Question: This might sound strange at first but its rather simple. I have a wcf webservice (restful) in this service I have set some generic "user" fields and one of the fields which I have set is the userID to increment every time a user is added. All pretty simple stuff.
I then have a consuming wpf application. For each of the users mentioned above in my webservice I dynamically set out content to hold each of those users in my wpf application which is done on button click, this then loads the content area with groupboxs and textblocks neatly arranged (again pretty simple). The containers I hold them in are GroupBox.Header which holds the userID and Textblock which equals the students first name and last name.
Like so:
'''
private void button1_Click(object sender, RoutedEventArgs e)
{
if (string.IsNullOrEmpty(textBox1.Text))
{
PanelMainContent.Children.Clear();
MainArea1.Children.Clear();
string uriGroups = "http://localhost:8000/Service/Student";
XDocument xDoc = XDocument.Load(uriGroups);
var sortedXdoc = xDoc.Descendants("Student")
.OrderByDescending(x => Convert.ToDateTime(x.Element("TimeAdded").Value));
foreach (var node in xDoc.Descendants("Student").OrderByDescending(x => Convert.ToDateTime(x.Element("TimeAdded").Value)))
{
GroupBox groupbox = new GroupBox();
groupbox.Header = String.Format(node.Element("StudentID").Value);
App.Current.Properties["groupboxHeader"] = groupbox.Header;
groupbox.Width = 100;
groupbox.Height = 100;
groupbox.Margin = new Thickness(1);
Button btnFindStudent = new Button();
btnFindStudent.Click += this.btnGeneral_Click;
btnFindStudent.Name = Convert.ToString("btnViewStudent");
btnFindStudent.Tag = Convert.ToString("ViewStudent");
btnFindStudent.Content = Convert.ToString("View");
btnFindStudent.HorizontalAlignment = HorizontalAlignment.Right;
btnFindStudent.Height = 20;
btnFindStudent.Width = 36;
TextBlock textBlock = new TextBlock();
textBlock.Text = String.Format(node.Element("FirstName").Value + " " + (node.Element("LastName").Value));
textBlock.TextAlignment = TextAlignment.Center;
TextBlock textBlock1 = new TextBlock();
textBlock1.Text = (DateTime.Parse(node.Element("TimeAdded").Value)).ToString("d");
String.Format("{0:d/M/yyyy}", DateTime.Parse(node.Element("TimeAdded").Value));
textBlock1.TextAlignment = TextAlignment.Center;
textBlock1.VerticalAlignment = VerticalAlignment.Bottom;
StackPanel stackPanel = new StackPanel();
stackPanel.Children.Add(groupbox);
stackPanel.Children.Add(btnFindStudent);
stackPanel.Children.Add(textBlock);
stackPanel.Children.Add(textBlock1);
stackPanel.Margin = new Thickness(5);
stackPanel.MouseEnter += new MouseEventHandler(stackpanel_MouseEnter);
stackPanel.MouseLeave += new MouseEventHandler(stackpanel_MouseLeave);
MainArea1.Children.Add(stackPanel);
}
}
'''
And the output looks like this:

Notice the 'GroupBox.header' states the UserID.
So this brings me to the problem... if you notice in the image I also dynamically set a button (code above). This button loads a usercontrol applie named 'ThisUser' :) but the problem I am having is being able to:
> 1) First get GroupBox.Header(UserID) of the currently clicked
student (SOLVED by Darins answer below)2) Send that UserID to the usercontrol "ThisUser"
Looking at the code above is there a way in which I can "Get" the groubox.header of that user who has been clicked ("view" button in the image of my app)
Somehow "send" from my current app to the usercontrol "ThisUser" or "make available" for the usercontrol to then consume.
I hope this has been nice and clear and layed out well to provide the best possible answer, if there is anything else you wish to know (code, explanation) please dont hesitate to ask.
Code to send data on btnGeneralClick (view button):
'''
public FindStudent()
{
InitializeComponent();
}
private void btnGeneral_Click(object sender, RoutedEventArgs e)
{
ViewStudent myusercontrol = new ViewStudent();
String id = (String)((Button)sender).Tag;
myusercontrol.StudentID = id;
PanelMainContent.Children.Add(myusercontrol);
}
'''
UserControl:
'''
public partial class ViewStudent : UserControl
{
public ViewStudent()
{
InitializeComponent();
}
private string _studentID;
public string StudentID
{
get
{
return _studentID;
}
set
{
_studentID = value;
}
}
protected override void OnInitialized(EventArgs e)
{
base.OnInitialized(e);
groupBox1.Header = StudentID;
//or
textBlock1.Text = StudentID;
}
}
'''
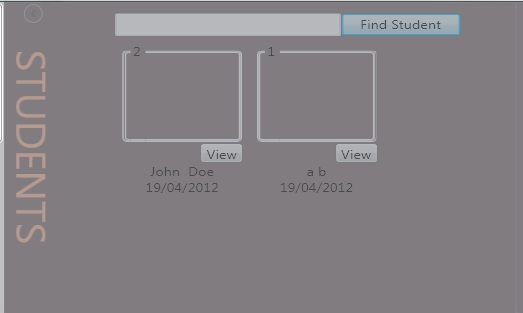
Answer: Well, first, I'd put the StudentID in the btnFindStudent.Tag
'''
btnFindStudent.Tag = node.Element("StudentID").Value.ToString();
'''
When the ClickEvent is fired, you can pull the ID out of the Tag and send it off to your UserControl.
'''
String id = (String)((Button)sender).Tag;
'''
I'd just create a public property in the UserControl called "StudentID" and set it there. It's hard to say without seeing your UserControl. :(
Add this to ViewStudent:
'''
#region StudentID
public static readonly DependencyProperty StudentIDProperty = DependencyProperty.Register("StudentID", typeof(String), typeof(ViewStudent), new PropertyMetadata(OnStudentIDChanged));
public string StudentID
{
get { return (string)GetValue(StudentIDProperty); }
set { SetValue(StudentIDProperty, value); }
}
static void OnStudentIDChanged(DependencyObject d, DependencyPropertyChangedEventArgs e)
{
(d as ViewStudent).OnStudentIDChanged(e);
}
void OnStudentIDChanged(DependencyPropertyChangedEventArgs e)
{
groupBox1.Header = StudentID;
textBlock1.Text = StudentID;
}
#endregion
'''
And get rid of that other StudentID Property we made earlier.
'''
ViewStudent myUserControl = new ViewStudent();
myUserControl.StudentID = (String)((Button)sender).Tag;
'''
Give that a shot. (: